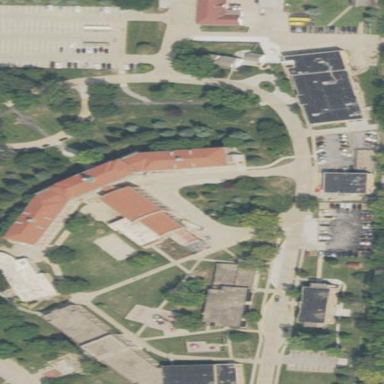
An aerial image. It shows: School building.